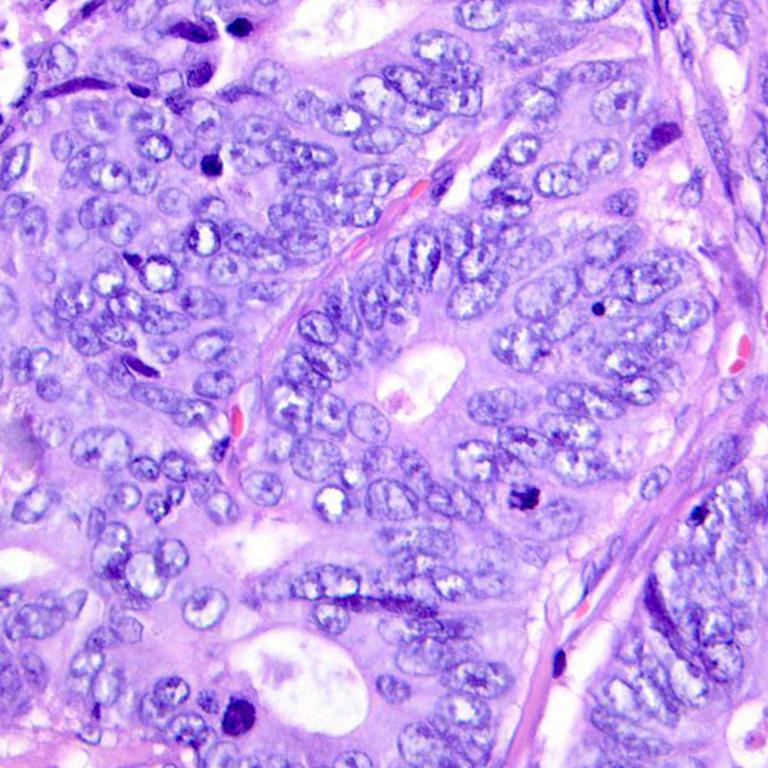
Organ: colon
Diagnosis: adenocarcinomas